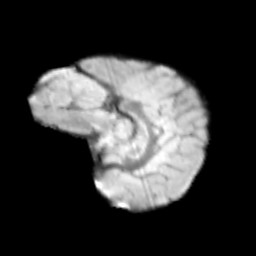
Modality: T2w
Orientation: sagittal
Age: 10
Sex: male
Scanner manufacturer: siemens
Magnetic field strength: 3 T
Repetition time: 3.8 s
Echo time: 0.07 s